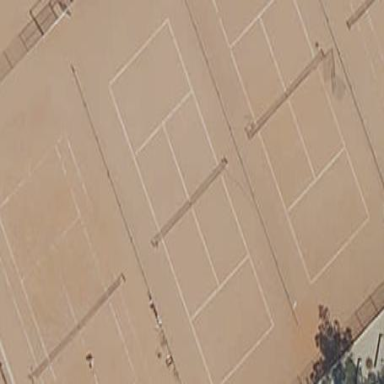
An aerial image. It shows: Tennis court on the leisure land pitch.